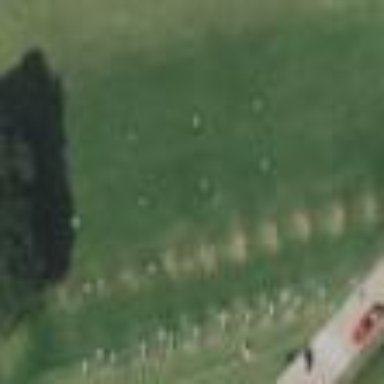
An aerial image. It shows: Golf fairway surrounded by grass.